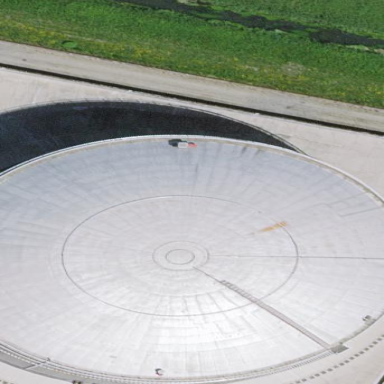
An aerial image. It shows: Storage tank created as man-made structure.